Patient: sex M, age 49
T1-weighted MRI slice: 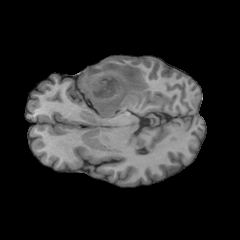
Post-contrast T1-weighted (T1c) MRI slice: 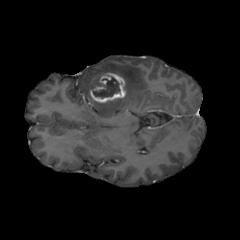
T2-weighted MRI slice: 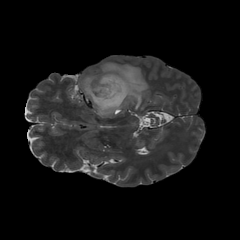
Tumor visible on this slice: yes
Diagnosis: Glioblastoma, IDH-wildtype
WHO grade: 4